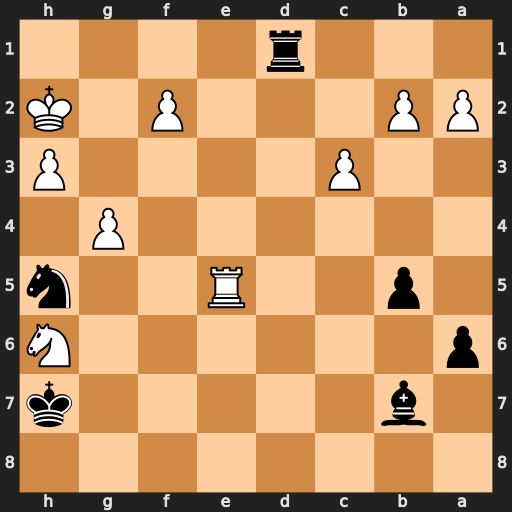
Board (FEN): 8/1b5k/p6N/1p2R2n/6P1/2P4P/PP3P1K/3r4
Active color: b
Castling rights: -
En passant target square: -
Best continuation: Rh1#